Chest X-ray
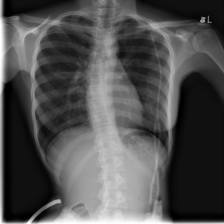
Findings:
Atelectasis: negative
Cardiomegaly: negative
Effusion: negative
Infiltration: negative
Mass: negative
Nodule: negative
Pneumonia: negative
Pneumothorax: negative
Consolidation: negative
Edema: negative
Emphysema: negative
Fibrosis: negative
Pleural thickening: negative
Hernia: negative